Question: Hey everyone I'm trying to sniff packets using the pcap library. I have just one problem that I can not figure out: 'ERROR: BPF program is not valid'.

I'm trying to start the sniffing but this error is blocking me I searched on the web and found nothing.
My code is based after this program: <URL>
It is due to SEED labs I know people do not help when it is homework but I just need to figure why this is happening I have no clue.
'''
#include <pcap.h>
#include <stdio.h>
#include <stdlib.h>
#include <arpa/inet.h>
void got_packet(u_char *args, const struct pcap_pkthdr *header, const u_char *packet)
{
printf("Got a packet
");
}
int main()
{
pcap_t *handle;
char errbuf[PCAP_ERRBUF_SIZE];
struct bpf_program fp;
char filter_exp[] = "ip proto icmp";
bpf_u_int32 net;
// Open live pcap session
handle = pcap_open_live("enp0s3", BUFSIZ, 1, 1000, errbuf);
// Compile Filter into the Berkeley Packet Filter (BPF)
pcap_compile(handle, &fp, filter_exp, 0, net);
if (pcap_setfilter(handle, &fp) == -1)
{
pcap_perror(handle, "ERROR");
exit(EXIT_FAILURE);
}
// Sniffing..
pcap_loop(handle, -1, got_packet, NULL);
pcap_close(handle);
return 0;
}
'''
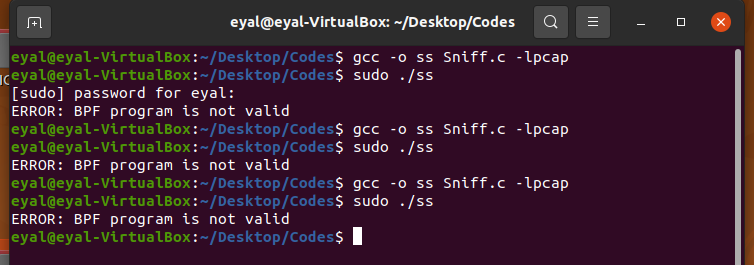
Answer:
There was a SYNTAX mistake in the filter_exp ,
I was working on C-Shell so was needed to change to ip proto \icmp
Thank you very much everyone !